Aerial crown-view tile of a tropical tree (Barro Colorado Island, Panama), acquired 20250414:
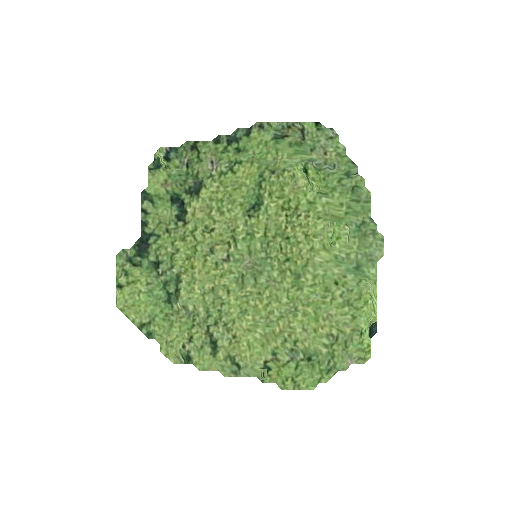
Species: Virola surinamensis
GBIF accepted scientific name: Virola surinamensis
Crown area: 81.631 m²